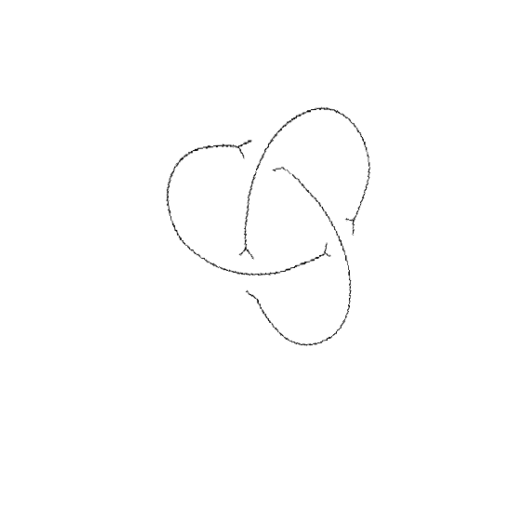
Crossing number: 3